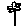
Label: flower